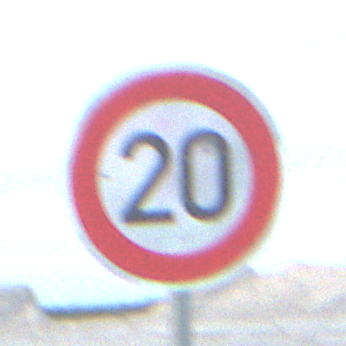
Verkehrszeichen: Geschwindigkeit20
Umgebung: Outdoor, Beach
Tageszeit: SunriseSunset
Wetter: PartlyCloudy
Licht: Natural
Jahreszeit: NotSpecified
Kontrast: LowContrast